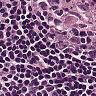
Metastatic tissue present: no